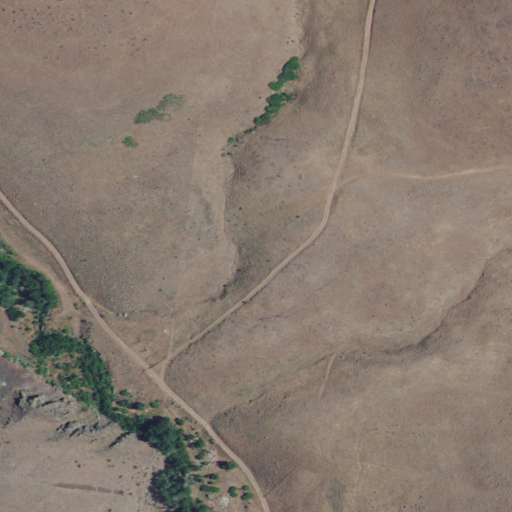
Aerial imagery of valley in Idaho named Dixie Gulch containing grassland, evergreen forest, shrub, woody wetlands, and open development